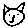
Label: cat